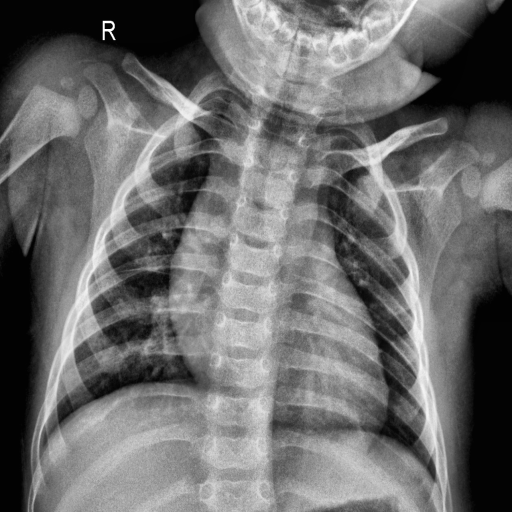
Finding: NORMAL